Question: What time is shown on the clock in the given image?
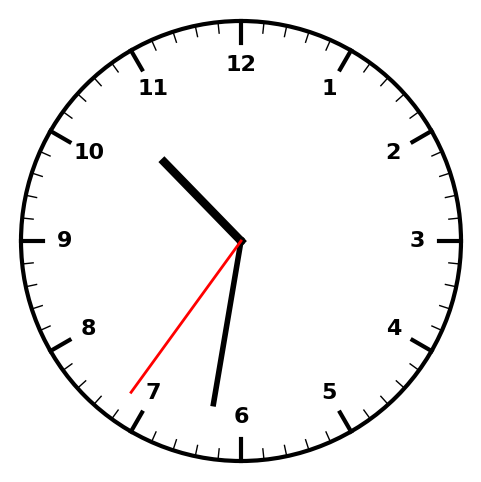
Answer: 10:31:36